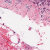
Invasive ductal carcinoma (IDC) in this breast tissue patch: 0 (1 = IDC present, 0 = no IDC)